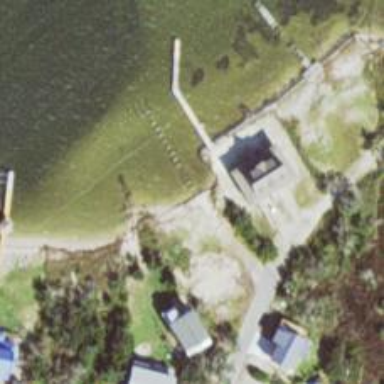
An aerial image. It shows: Man-made pier.